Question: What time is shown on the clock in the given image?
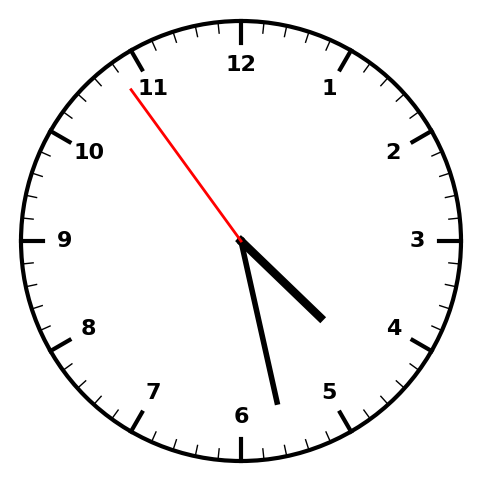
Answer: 04:27:54